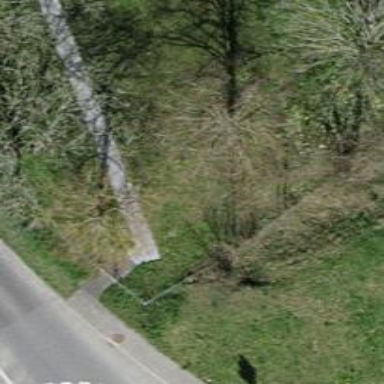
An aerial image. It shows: Tree with mixed leaves.